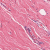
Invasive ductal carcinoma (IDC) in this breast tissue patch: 1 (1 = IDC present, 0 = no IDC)